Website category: auto
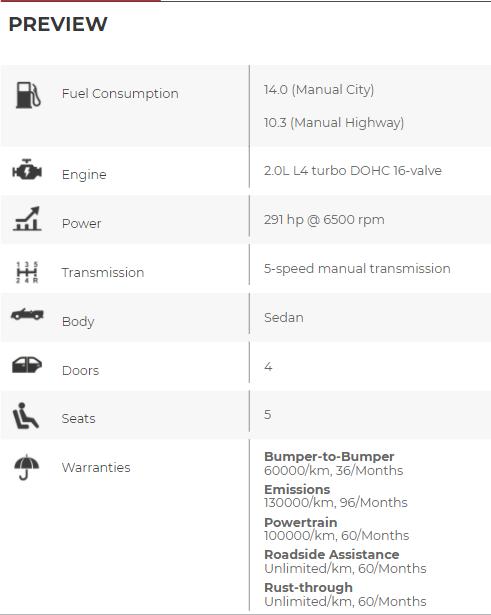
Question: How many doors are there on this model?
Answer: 4

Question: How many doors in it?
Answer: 4

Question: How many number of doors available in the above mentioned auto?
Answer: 4

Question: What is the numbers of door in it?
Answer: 4

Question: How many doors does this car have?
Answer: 4

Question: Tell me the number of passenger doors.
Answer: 4

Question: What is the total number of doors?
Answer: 4

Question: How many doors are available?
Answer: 4

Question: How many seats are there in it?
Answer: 5

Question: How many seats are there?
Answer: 5

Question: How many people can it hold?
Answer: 5

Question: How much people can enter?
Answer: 5

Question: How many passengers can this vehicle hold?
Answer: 5

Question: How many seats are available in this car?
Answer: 5

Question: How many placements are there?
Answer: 5

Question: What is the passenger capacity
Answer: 5

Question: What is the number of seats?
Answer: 5

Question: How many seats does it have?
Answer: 5

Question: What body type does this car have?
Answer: Sedan

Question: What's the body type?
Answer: Sedan

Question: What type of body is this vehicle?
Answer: Sedan

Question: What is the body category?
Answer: Sedan

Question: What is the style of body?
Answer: Sedan

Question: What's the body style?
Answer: Sedan

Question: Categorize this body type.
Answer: Sedan

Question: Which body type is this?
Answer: Sedan

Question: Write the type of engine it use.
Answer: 2.0L L4 turbo DOHC 16-valve

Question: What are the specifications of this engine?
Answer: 2.0L L4 turbo DOHC 16-valve

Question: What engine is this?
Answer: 2.0L L4 turbo DOHC 16-valve

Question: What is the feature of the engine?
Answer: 2.0L L4 turbo DOHC 16-valve

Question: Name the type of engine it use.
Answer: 2.0L L4 turbo DOHC 16-valve

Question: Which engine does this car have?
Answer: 2.0L L4 turbo DOHC 16-valve

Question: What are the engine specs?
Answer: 2.0L L4 turbo DOHC 16-valve

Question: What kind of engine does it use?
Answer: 2.0L L4 turbo DOHC 16-valve

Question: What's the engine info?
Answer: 2.0L L4 turbo DOHC 16-valve

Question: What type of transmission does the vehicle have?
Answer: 5-speed manual transmission

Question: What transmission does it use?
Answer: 5-speed manual transmission

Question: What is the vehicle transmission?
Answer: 5-speed manual transmission

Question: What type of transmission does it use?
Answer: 5-speed manual transmission

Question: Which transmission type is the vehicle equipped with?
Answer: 5-speed manual transmission

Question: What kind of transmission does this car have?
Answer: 5-speed manual transmission

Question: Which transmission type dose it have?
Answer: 5-speed manual transmission

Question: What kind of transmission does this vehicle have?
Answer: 5-speed manual transmission

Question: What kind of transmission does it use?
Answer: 5-speed manual transmission

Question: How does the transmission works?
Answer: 5-speed manual transmission

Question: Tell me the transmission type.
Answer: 5-speed manual transmission

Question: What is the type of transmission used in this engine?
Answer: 5-speed manual transmission

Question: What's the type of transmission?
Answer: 5-speed manual transmission

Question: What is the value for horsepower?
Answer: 291 hp @ 6500 rpm

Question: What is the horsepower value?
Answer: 291 hp @ 6500 rpm

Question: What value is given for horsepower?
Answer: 291 hp @ 6500 rpm

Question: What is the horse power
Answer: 291 hp @ 6500 rpm

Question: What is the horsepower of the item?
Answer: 291 hp @ 6500 rpm

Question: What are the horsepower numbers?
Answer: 291 hp @ 6500 rpm

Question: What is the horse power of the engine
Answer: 291 hp @ 6500 rpm

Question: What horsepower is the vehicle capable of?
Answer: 291 hp @ 6500 rpm

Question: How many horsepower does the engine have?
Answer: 291 hp @ 6500 rpm

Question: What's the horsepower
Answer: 291 hp @ 6500 rpm

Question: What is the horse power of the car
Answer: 291 hp @ 6500 rpm

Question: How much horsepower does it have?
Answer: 291 hp @ 6500 rpm

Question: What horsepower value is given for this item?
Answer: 291 hp @ 6500 rpm

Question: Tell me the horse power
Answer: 291 hp @ 6500 rpm

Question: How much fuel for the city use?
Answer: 14.0 (Manual City)

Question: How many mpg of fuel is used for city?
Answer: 14.0 (Manual City)